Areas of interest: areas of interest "Xipu Sports Park"
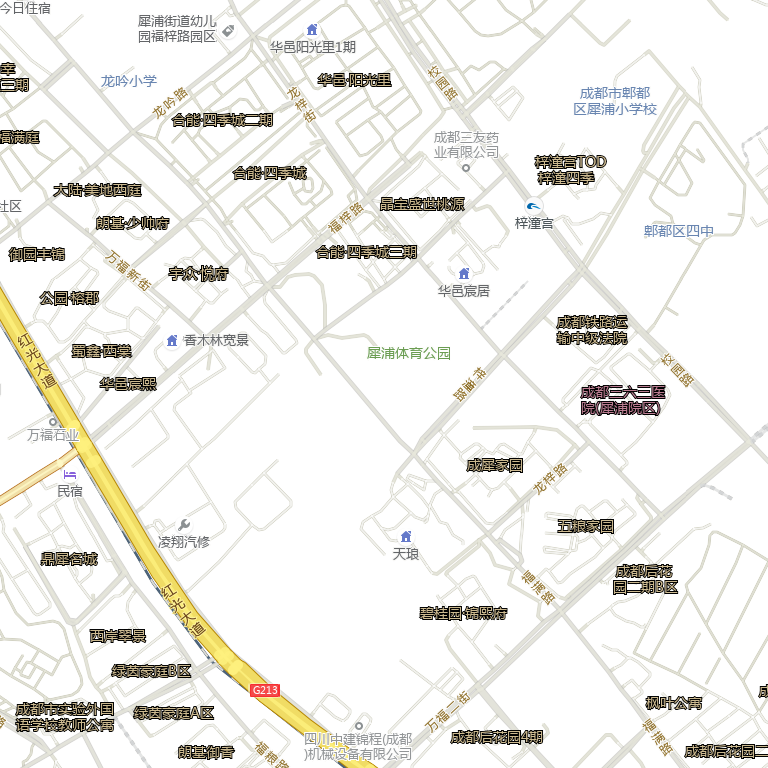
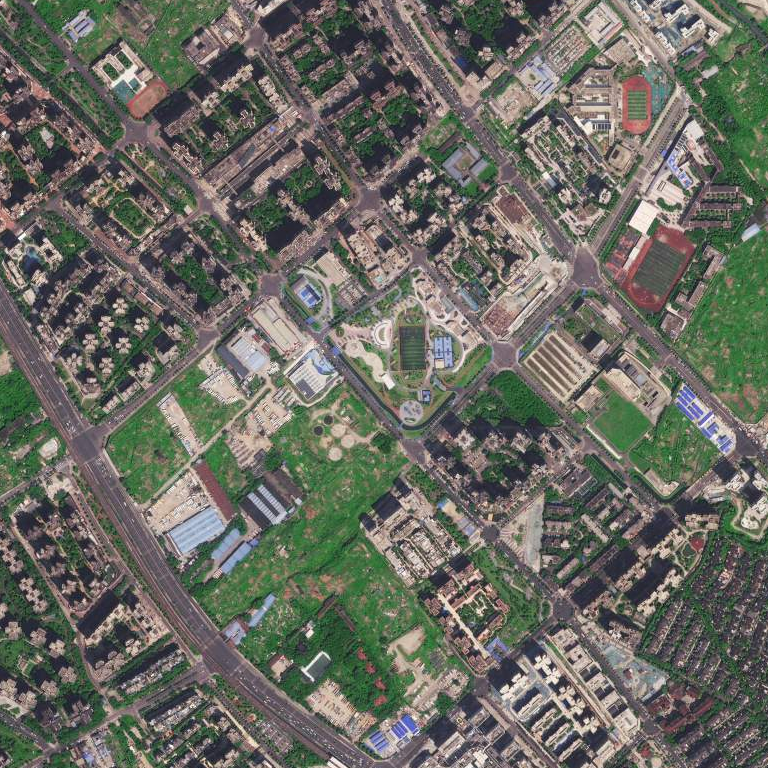